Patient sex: M
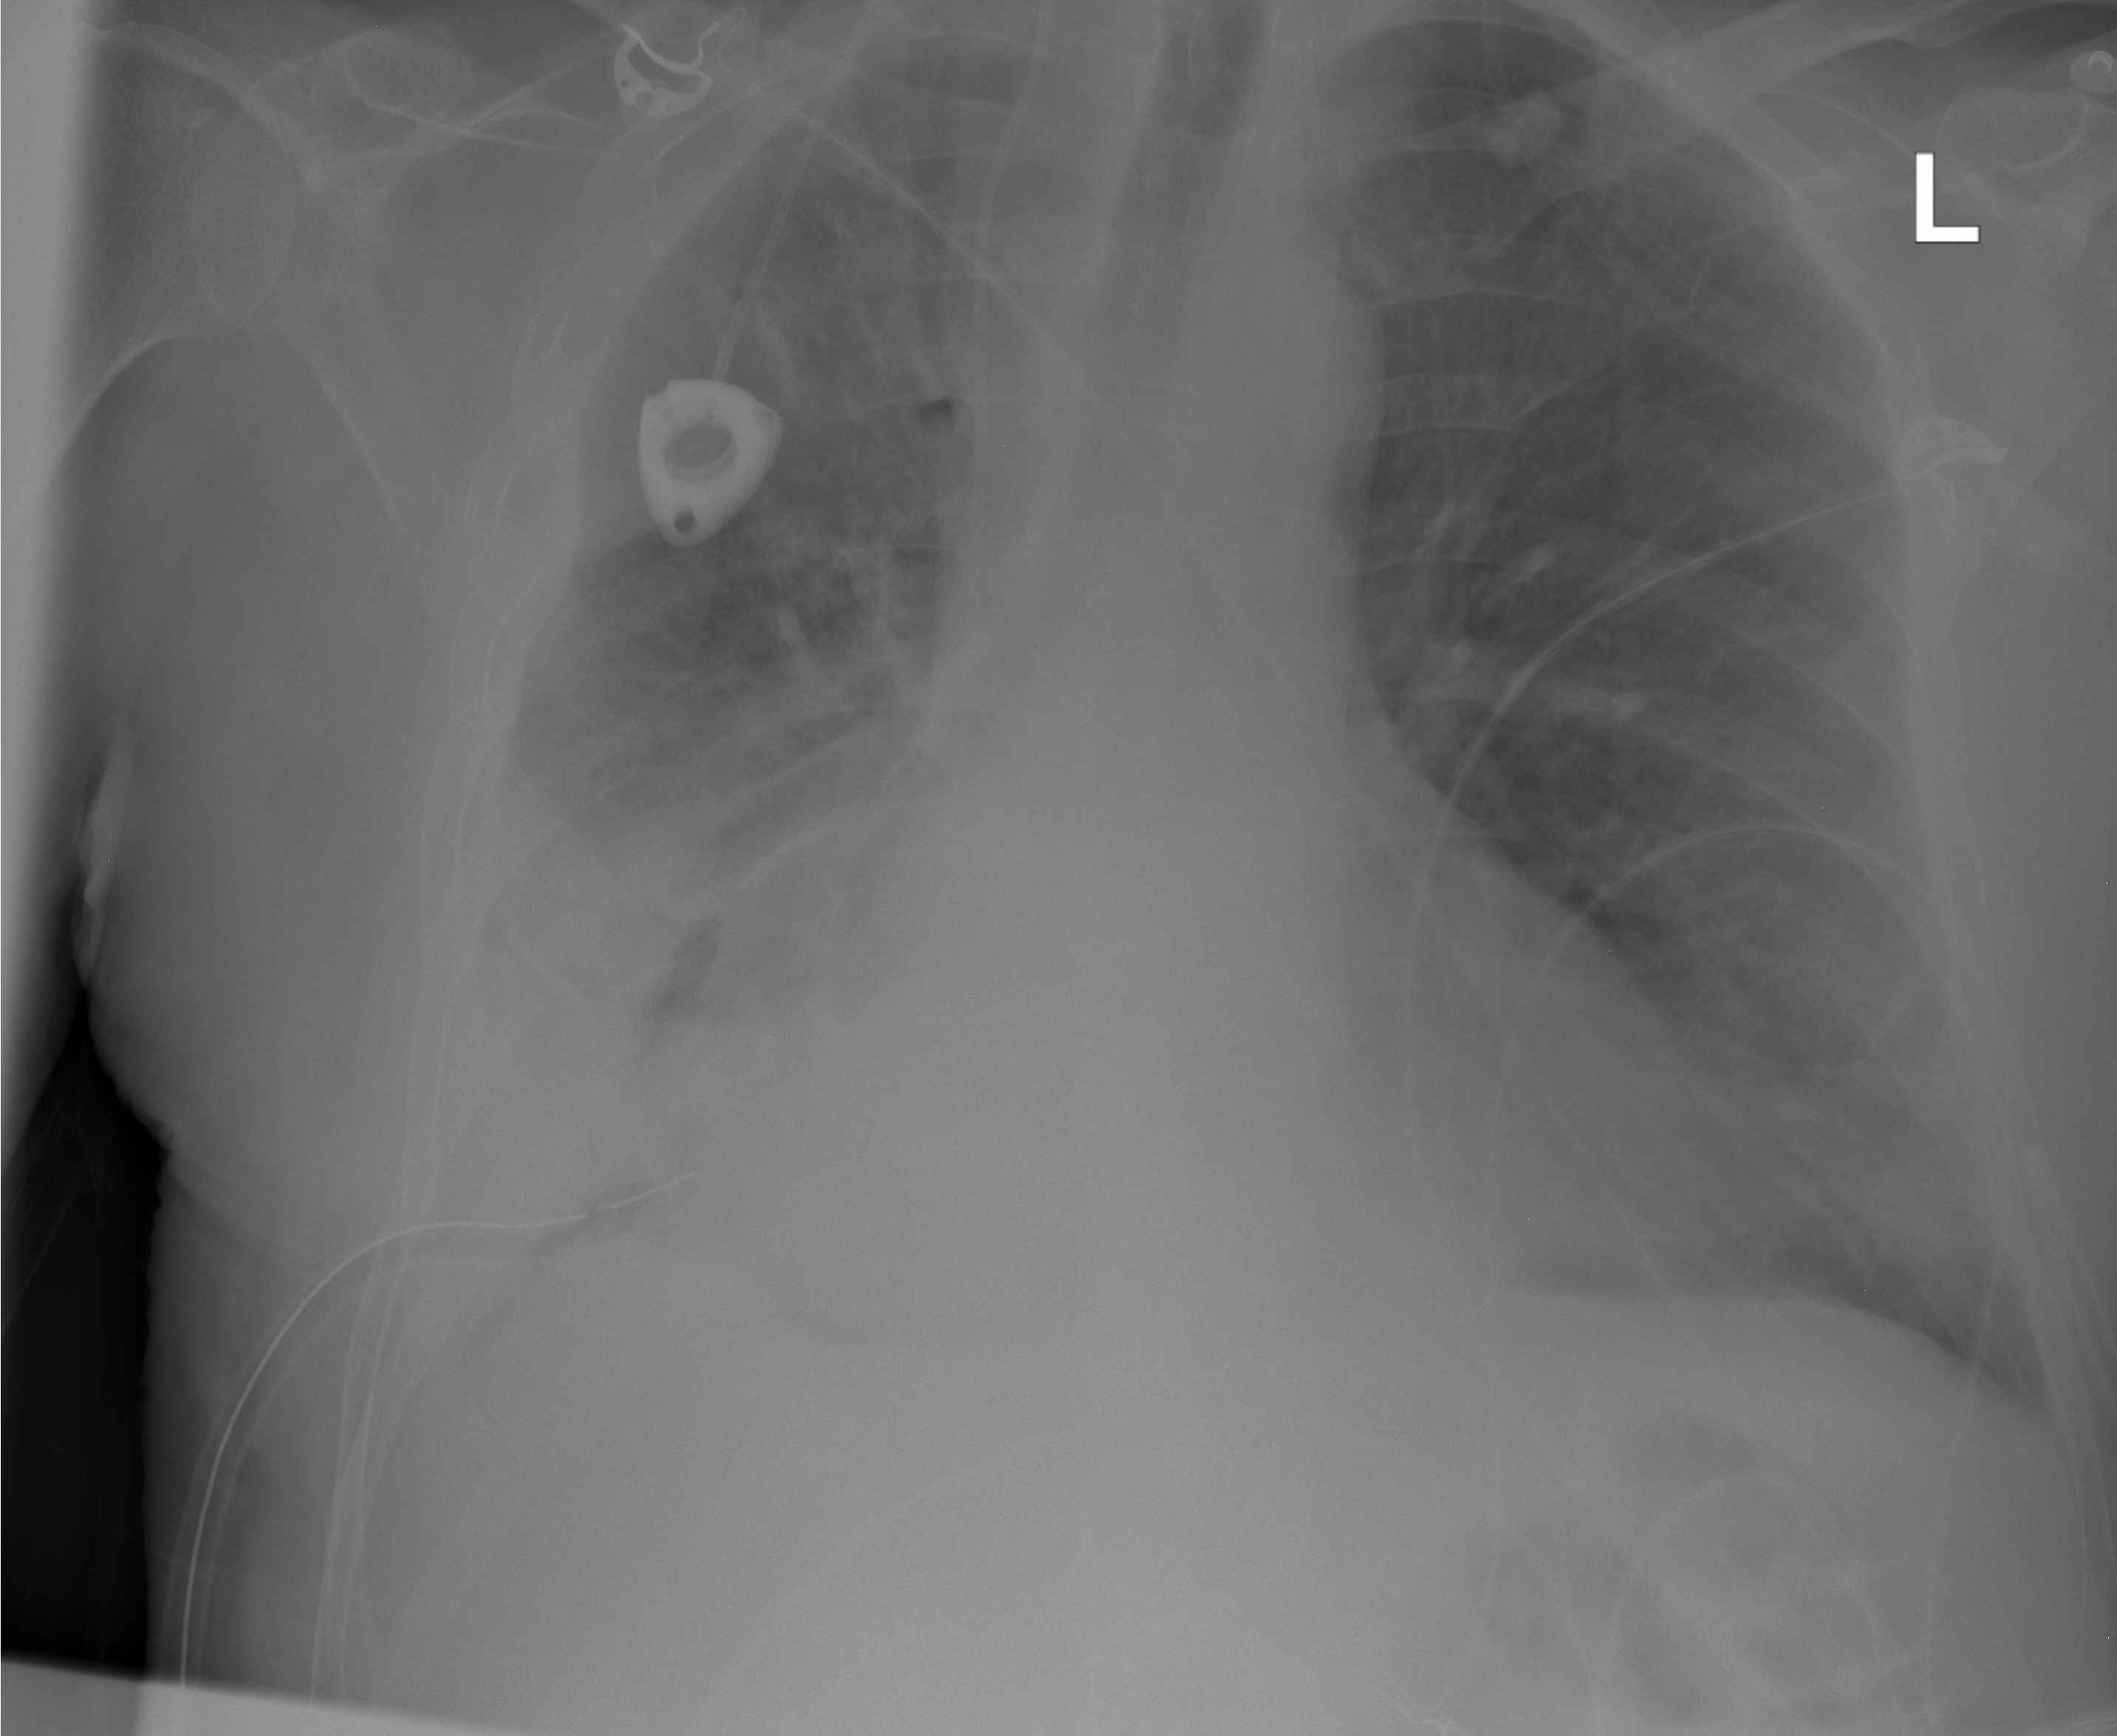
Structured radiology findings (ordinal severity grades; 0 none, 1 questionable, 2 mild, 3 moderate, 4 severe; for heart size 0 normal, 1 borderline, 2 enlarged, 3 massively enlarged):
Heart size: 1
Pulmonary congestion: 2
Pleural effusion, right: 3
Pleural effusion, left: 2
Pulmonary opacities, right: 3
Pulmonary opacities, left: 0
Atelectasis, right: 3
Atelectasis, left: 1